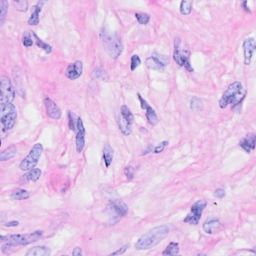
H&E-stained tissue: Breast